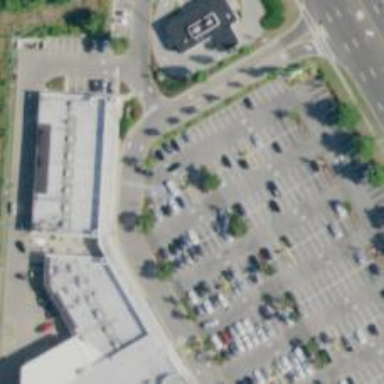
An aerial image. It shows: Trolley bay.